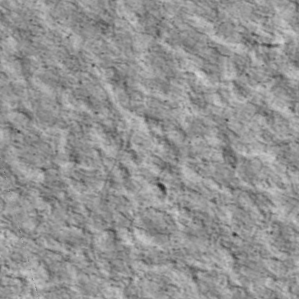
Label: non_frost